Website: apple
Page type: account-selection
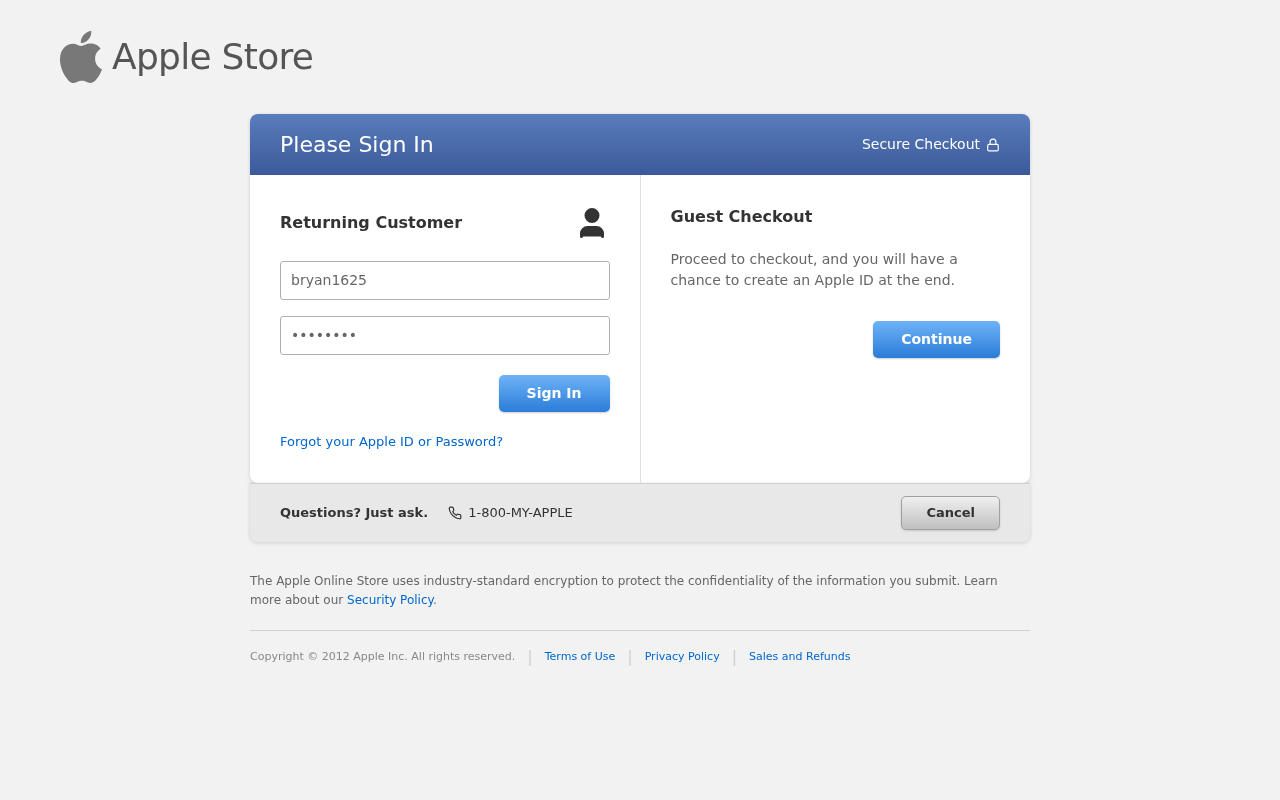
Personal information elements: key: PII_LOGIN_USERNAME
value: bryan1625